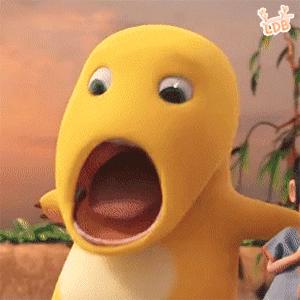
Label: nailong